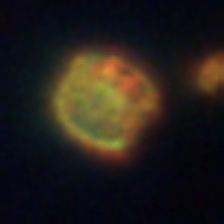
Taxon: Centric
Group: Diatoms